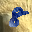
Label: 8